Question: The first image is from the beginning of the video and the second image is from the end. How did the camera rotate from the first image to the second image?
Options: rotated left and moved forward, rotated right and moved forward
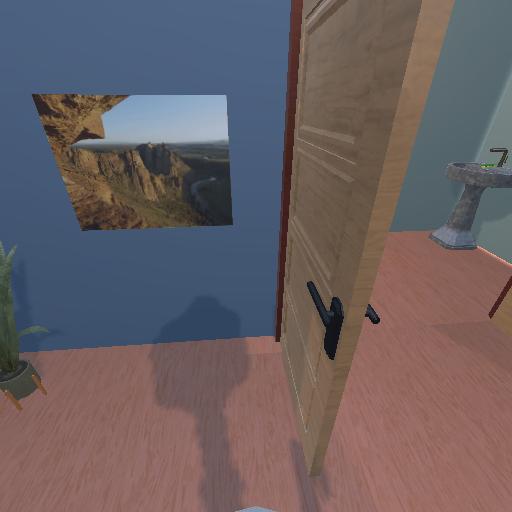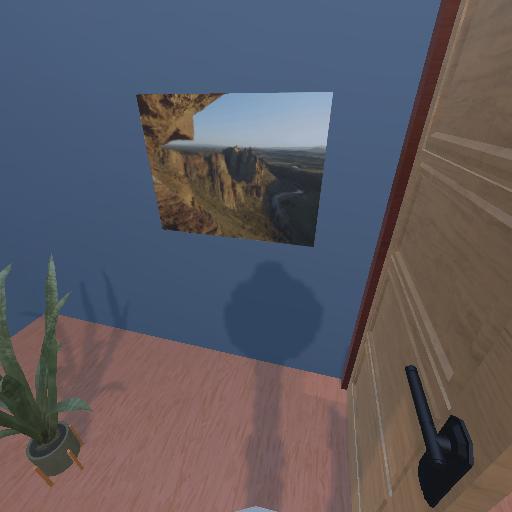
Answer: rotated left and moved forward